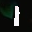
Label: 1